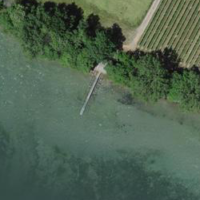
EUNIS habitat code: 14
Species observed at this site:
Orobanche hederae
Carpinus betulus
Cornus sanguinea
Lathraea squamaria